Question: what I need is for when one image, for example, a ball, collides with another image, of another ball, then the ball being hit will move based on WHERE it was hit and how hard (if possible) it was hit. Both of these balls are moved using the accelerometer FYI. This image basically describes the process that I want to be done.
I've looked around and haven't really found anything on this so I'm questioning if it's even possible on xcode? Thanks :)
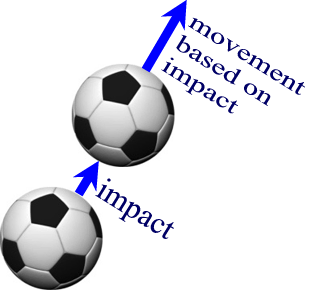
Answer: You might want to look at Cocos2d game engine for this.
<URL>
Also Box2D will provide the physics in you game.